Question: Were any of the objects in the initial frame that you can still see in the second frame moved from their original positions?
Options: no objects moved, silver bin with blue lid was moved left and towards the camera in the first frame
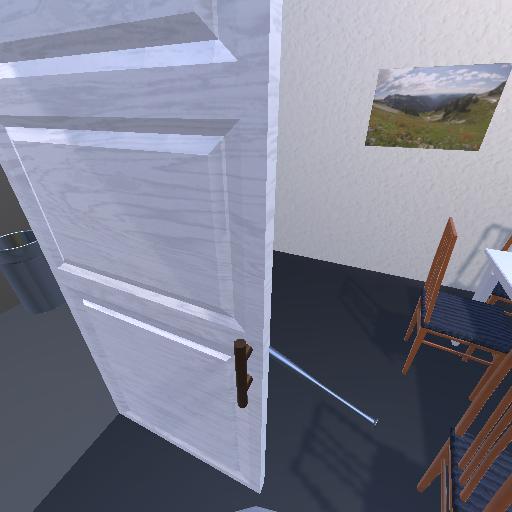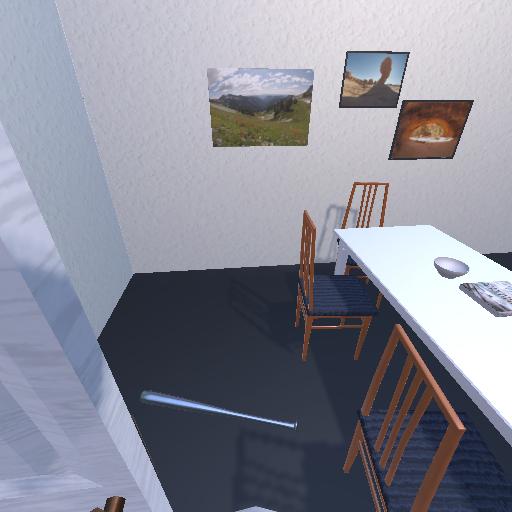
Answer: no objects moved